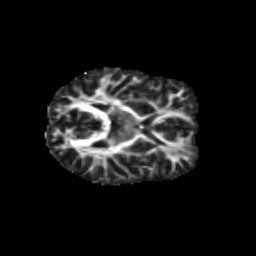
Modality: FA
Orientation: axial
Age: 35
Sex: female
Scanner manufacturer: siemens
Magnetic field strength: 3 T
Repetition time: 1.8 s
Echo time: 0.07 s